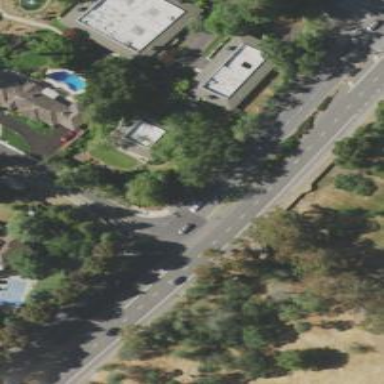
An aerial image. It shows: Unmarked road crossing.